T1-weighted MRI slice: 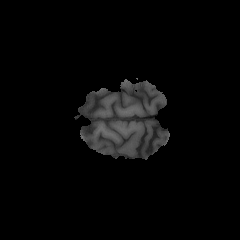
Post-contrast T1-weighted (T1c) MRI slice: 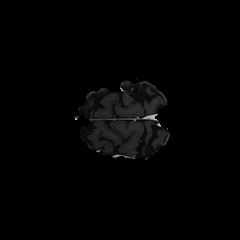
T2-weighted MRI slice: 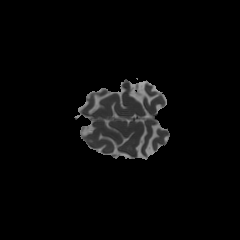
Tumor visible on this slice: no